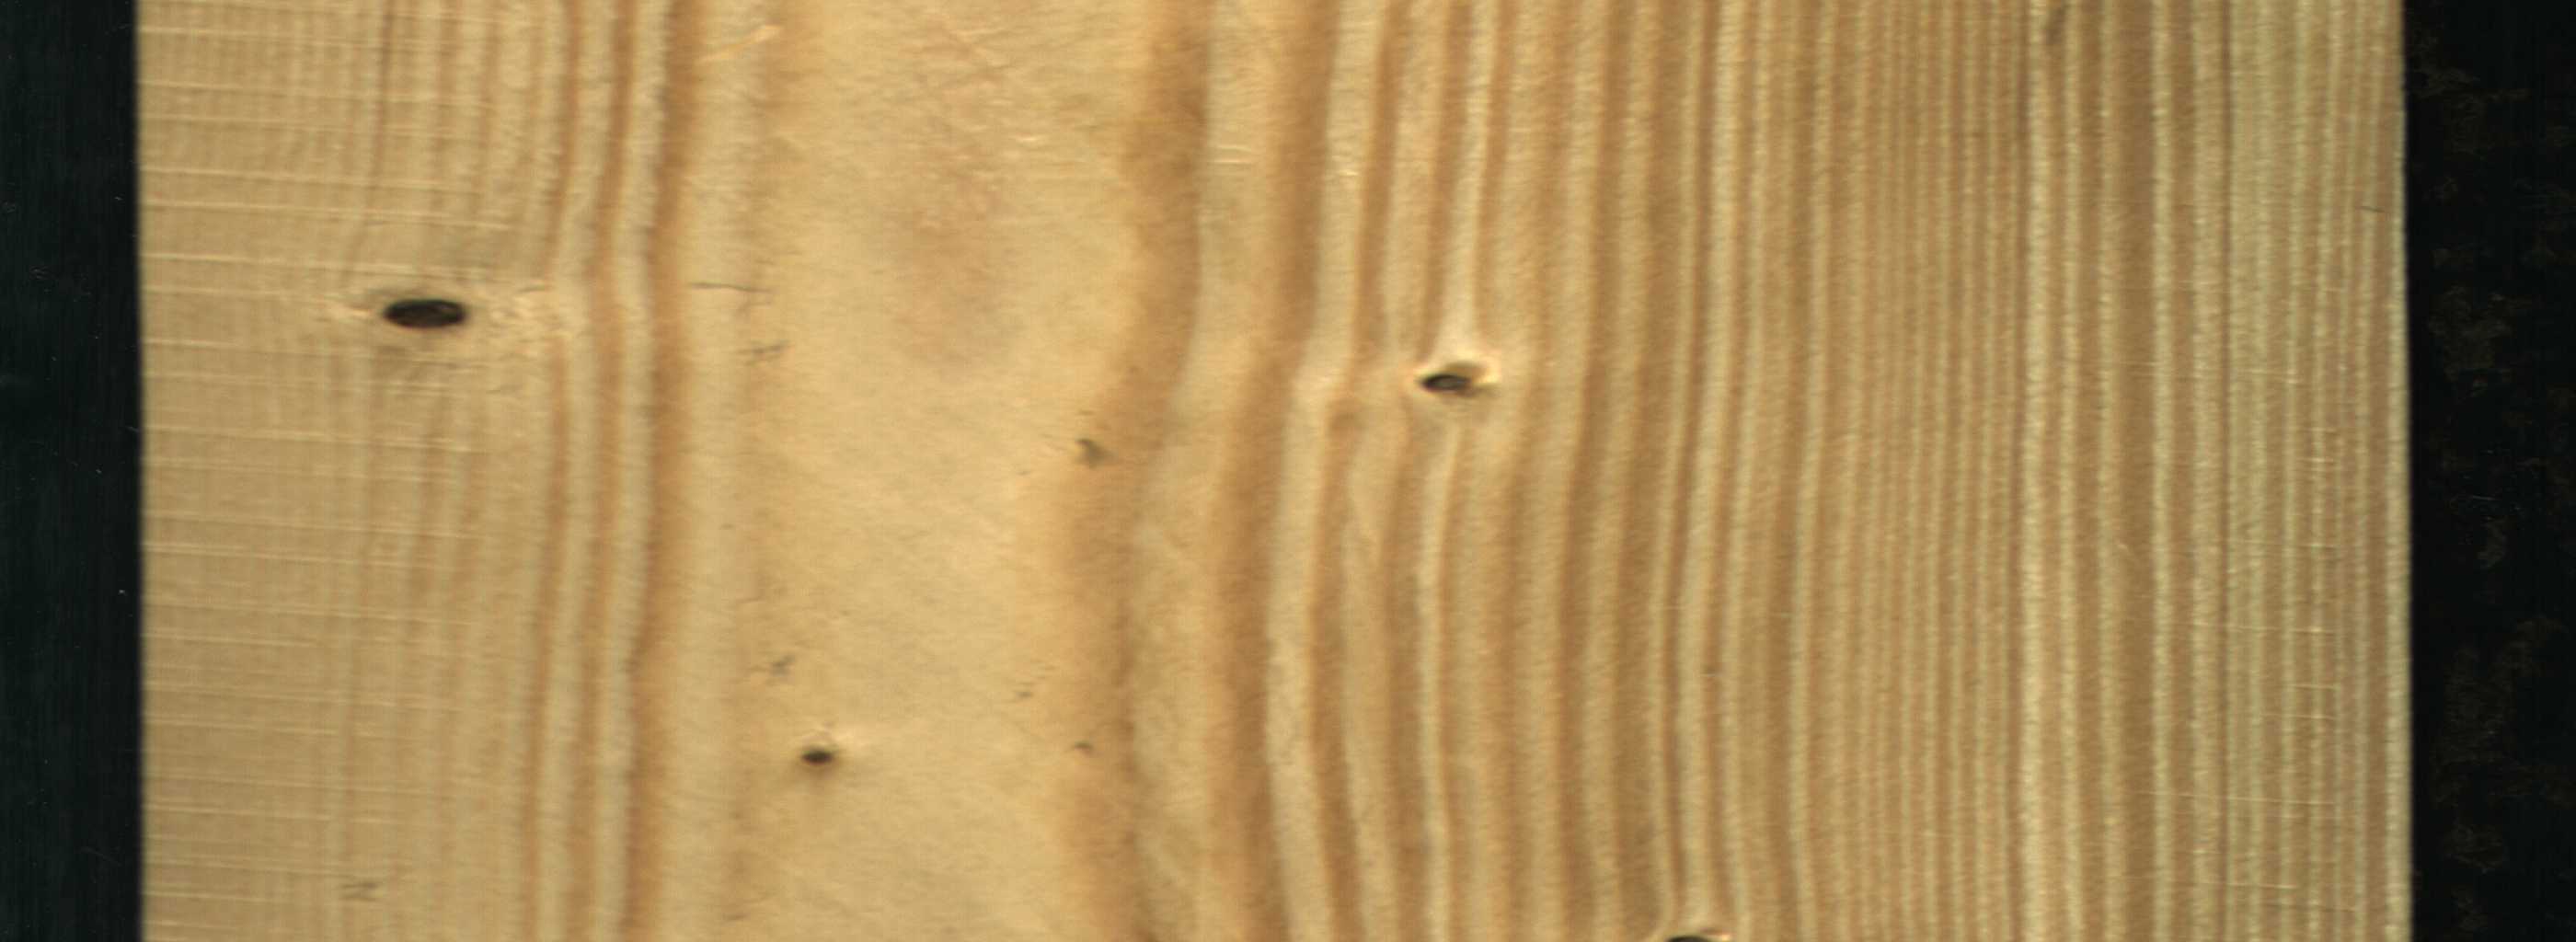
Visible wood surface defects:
Dead_Knot
Dead_Knot
Dead_Knot
Dead_Knot